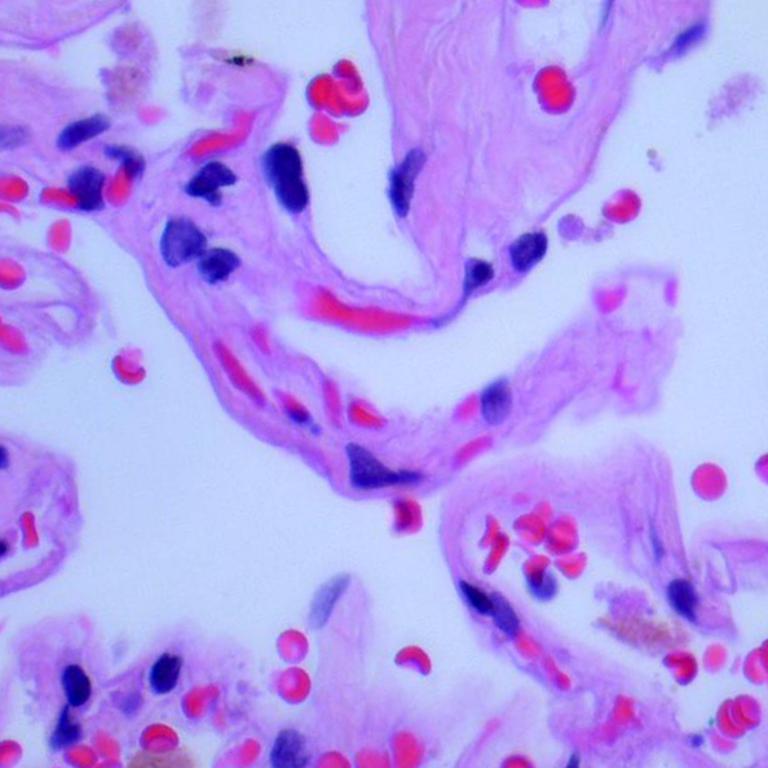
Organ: lung
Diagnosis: benign